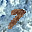
Label: 7